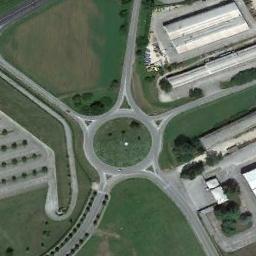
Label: roundabout